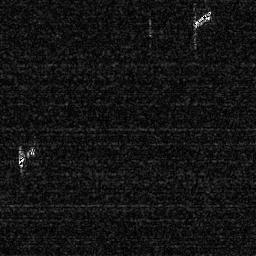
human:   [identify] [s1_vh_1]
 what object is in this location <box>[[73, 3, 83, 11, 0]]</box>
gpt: <ref>1 medium ship at the top right</ref>

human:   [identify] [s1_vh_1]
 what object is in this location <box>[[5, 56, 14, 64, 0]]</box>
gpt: <ref>1 small ship at the left</ref>